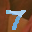
Label: 7